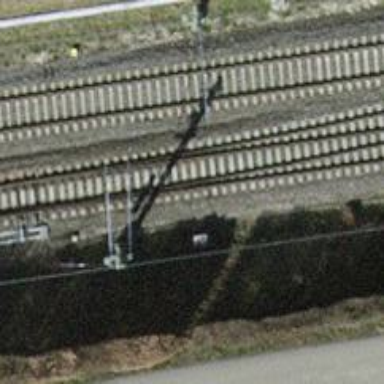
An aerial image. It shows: Railway milestone with catenary mast.